Interaction volume radius: 5 \u00c5
Interaction volume height: 10 \u00c5
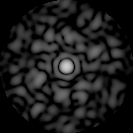
Disorder parameter: 0.8631